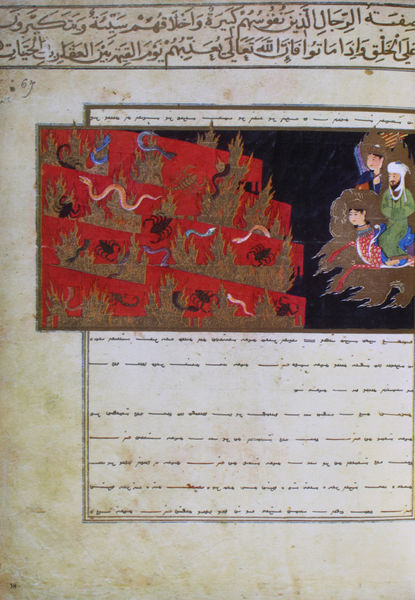
Titel: Miradschname(Buch der Himmelfahrt). Die Hochmütigen
Künstler: Herat (Chorasan)
Standort: Paris
Institution: Bibliothèque Nationale.
Schlagwörter: blau, feuer, kampf, mann, grün, menschen, ausschnitt, bunt, frau, männer, schwarz, weiss, zeichnung, rot, tiere, wolke, malerei, bart, geschichte, rahmen, bild, gold, pflanze, rechts, fliegen, pferd, engel, schrift, papier, rand, krieg, blue, fight, men, people, red, religious, white, black, carpet, green, painting, woman, brown, japanisch, schriftzeichen, gestalt, punkte, buch, gepunktet, orient, links, flammen, asien, sichel, seite, gefahr, illustration, text, schriften, asiatisch, schlange, buchseite, kasten, pergament, arabisch, löwen, hölle, cloud, hell, man, wesen, märchen, vision, schlangen, bushes, night, käfer, drawing, paper, turban, miniatur, beard, myth, prophet, snakes, arabien, islam, persien, arabesk, krebse, himmelfahrt, sultan, spinnen, ink, cloth, horse, fire, god, book, buchmalerei, kaftan, morgenland, iran, chinese, asian, persian, pigment, skythen, persisch, skript, desert, dragon, koran, mohammed, arabic, calligraphy, islamic, script, miniature, menschenkopf, narrative, page, arab, eastern, muslime, illumination, skorpion, buddha, danger, zwitterwesen, fliegender teppich, flame, serpent, snake, india, kopfzeile, manuscript, bilderverbot, reitet, skorpione, zeugnis, märchenillustration, mount, ride, spider, alte zeiten, fremdes land, writting, asia, arabian, middle eastern, gold leaf, illuminated, genie, insects, gmalt, k#fer, rechtsbündig, magical, bugs, scorpion, worm, creatures, krebsr, feuerberg, man women, wrtiing, budd, scorpions, spiders, idland, rushdi, asiien, kasten schwarz, animald, boat on the sea, muhammad, night ride